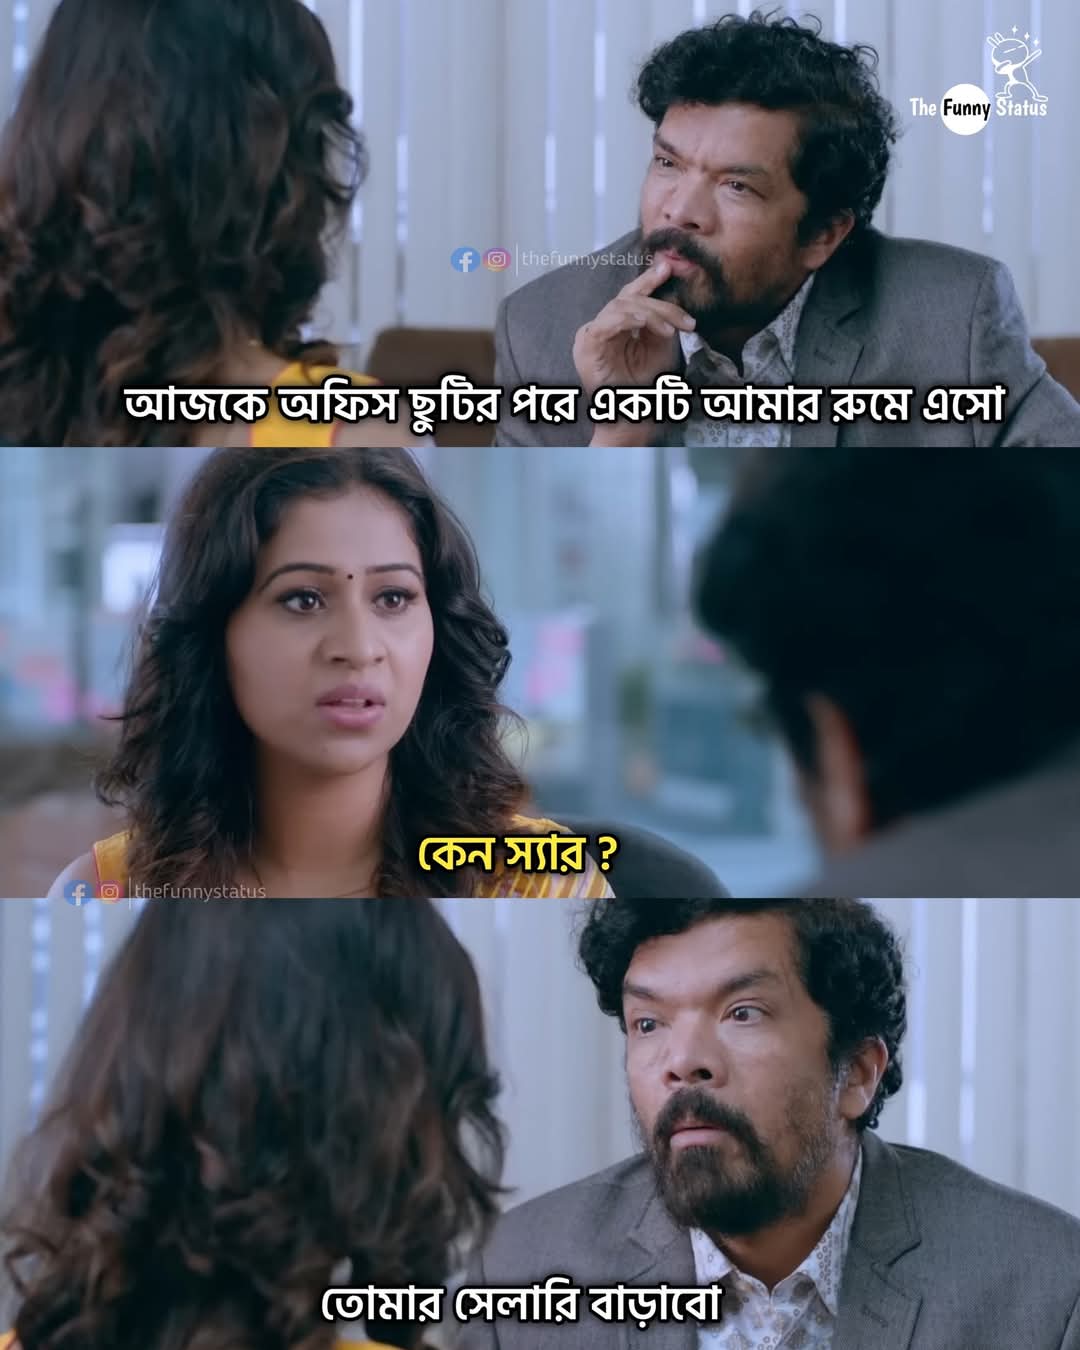
Text: আজকে অফিস ছুটির পরে একটি আমার রুমে এসো
কেন স্যার?
তোমার সেলারি বাড়াবো
Label: Non Hate